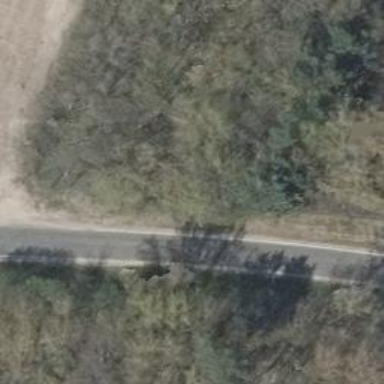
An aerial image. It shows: Tertiary road with asphalt surface.